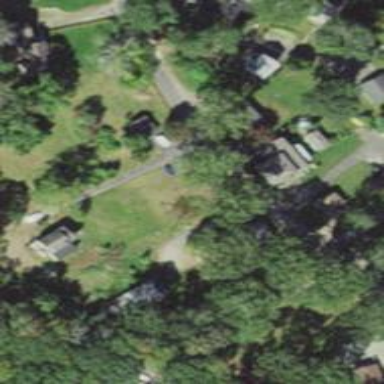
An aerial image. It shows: Residential driveway used as service road.